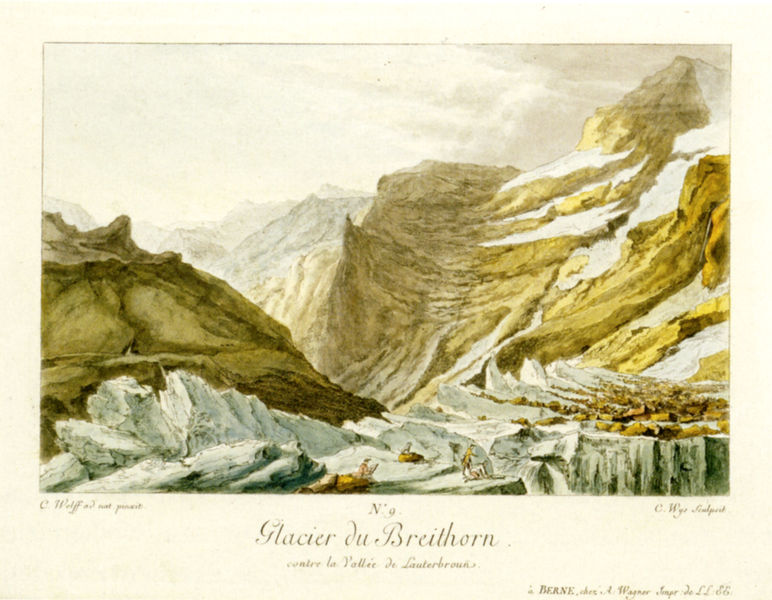
Titel: Glacier du Breithorn
Künstler: Caspar Wolf
Standort: Aarau
Institution: Aargauer Kunsthaus
Schlagwörter: berg, blau, felsen, gemälde, gestein, himmel, schatten, weiß, wolken, gelb, grün, landschaft, menschen, ocker, braun, bunt, frankreich, grau, hell, hintergrund, zeichnung, eis, schnee, beige, spitze, stein, signatur, einsamkeit, häuser, kalt, natur, weite, wind, hütte, spitzen, tal, schrift, ansicht, berge, fels, gebirge, gipfel, gletscher, geröll, schlucht, winter, rast, figuren, tiefe, name, unterschrift, alpen, druck, schweiz, glacier, jäger, wanderer, postkarte, ladschaft, eins, schroff, ansichtskarte, coloriert, terassen, scharf, kantig, steinzeit, aussischt, neandertaler, neanderthaler, bern, landschaf, breithorn, grünm, ötzi, du, felsgrat, schafr, scharfkantig, anstich, mensxchen, geltscher